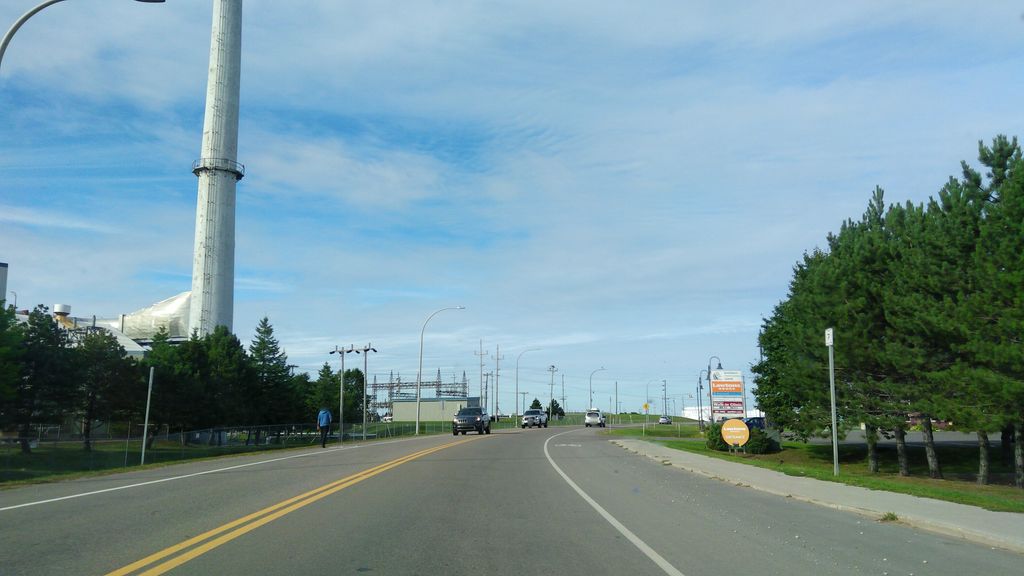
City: charlottetown